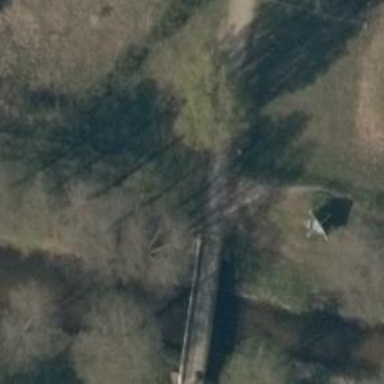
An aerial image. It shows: Track road with grade1 bridge.